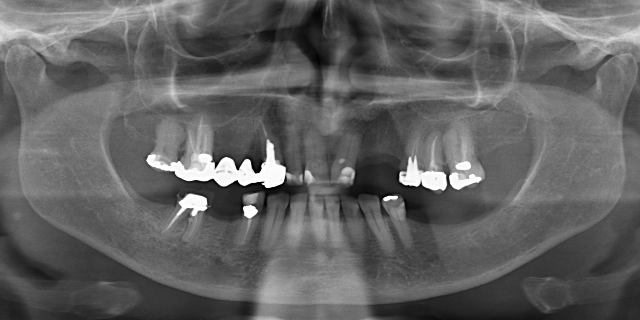
adult